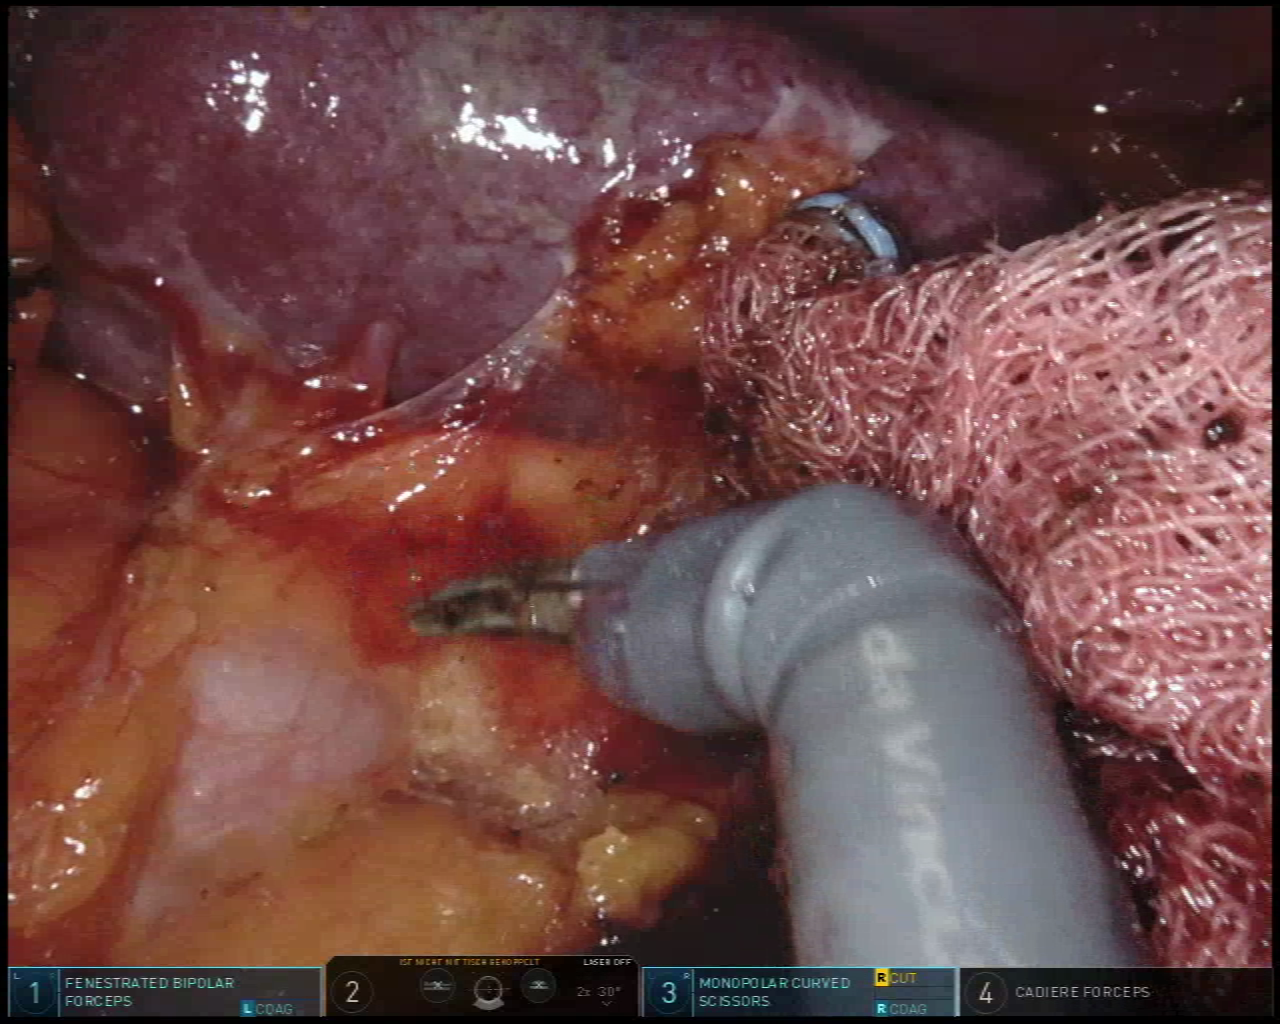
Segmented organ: spleen
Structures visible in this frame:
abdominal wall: yes
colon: no
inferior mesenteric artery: no
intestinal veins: no
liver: no
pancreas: no
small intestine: no
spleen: yes
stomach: yes
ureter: no
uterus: no
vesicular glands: no